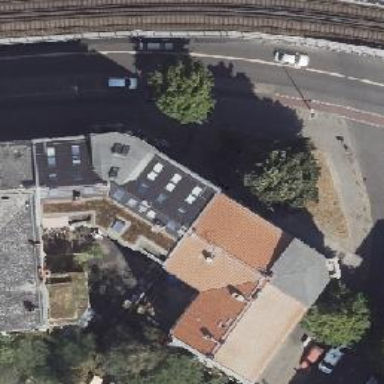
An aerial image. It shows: Café.